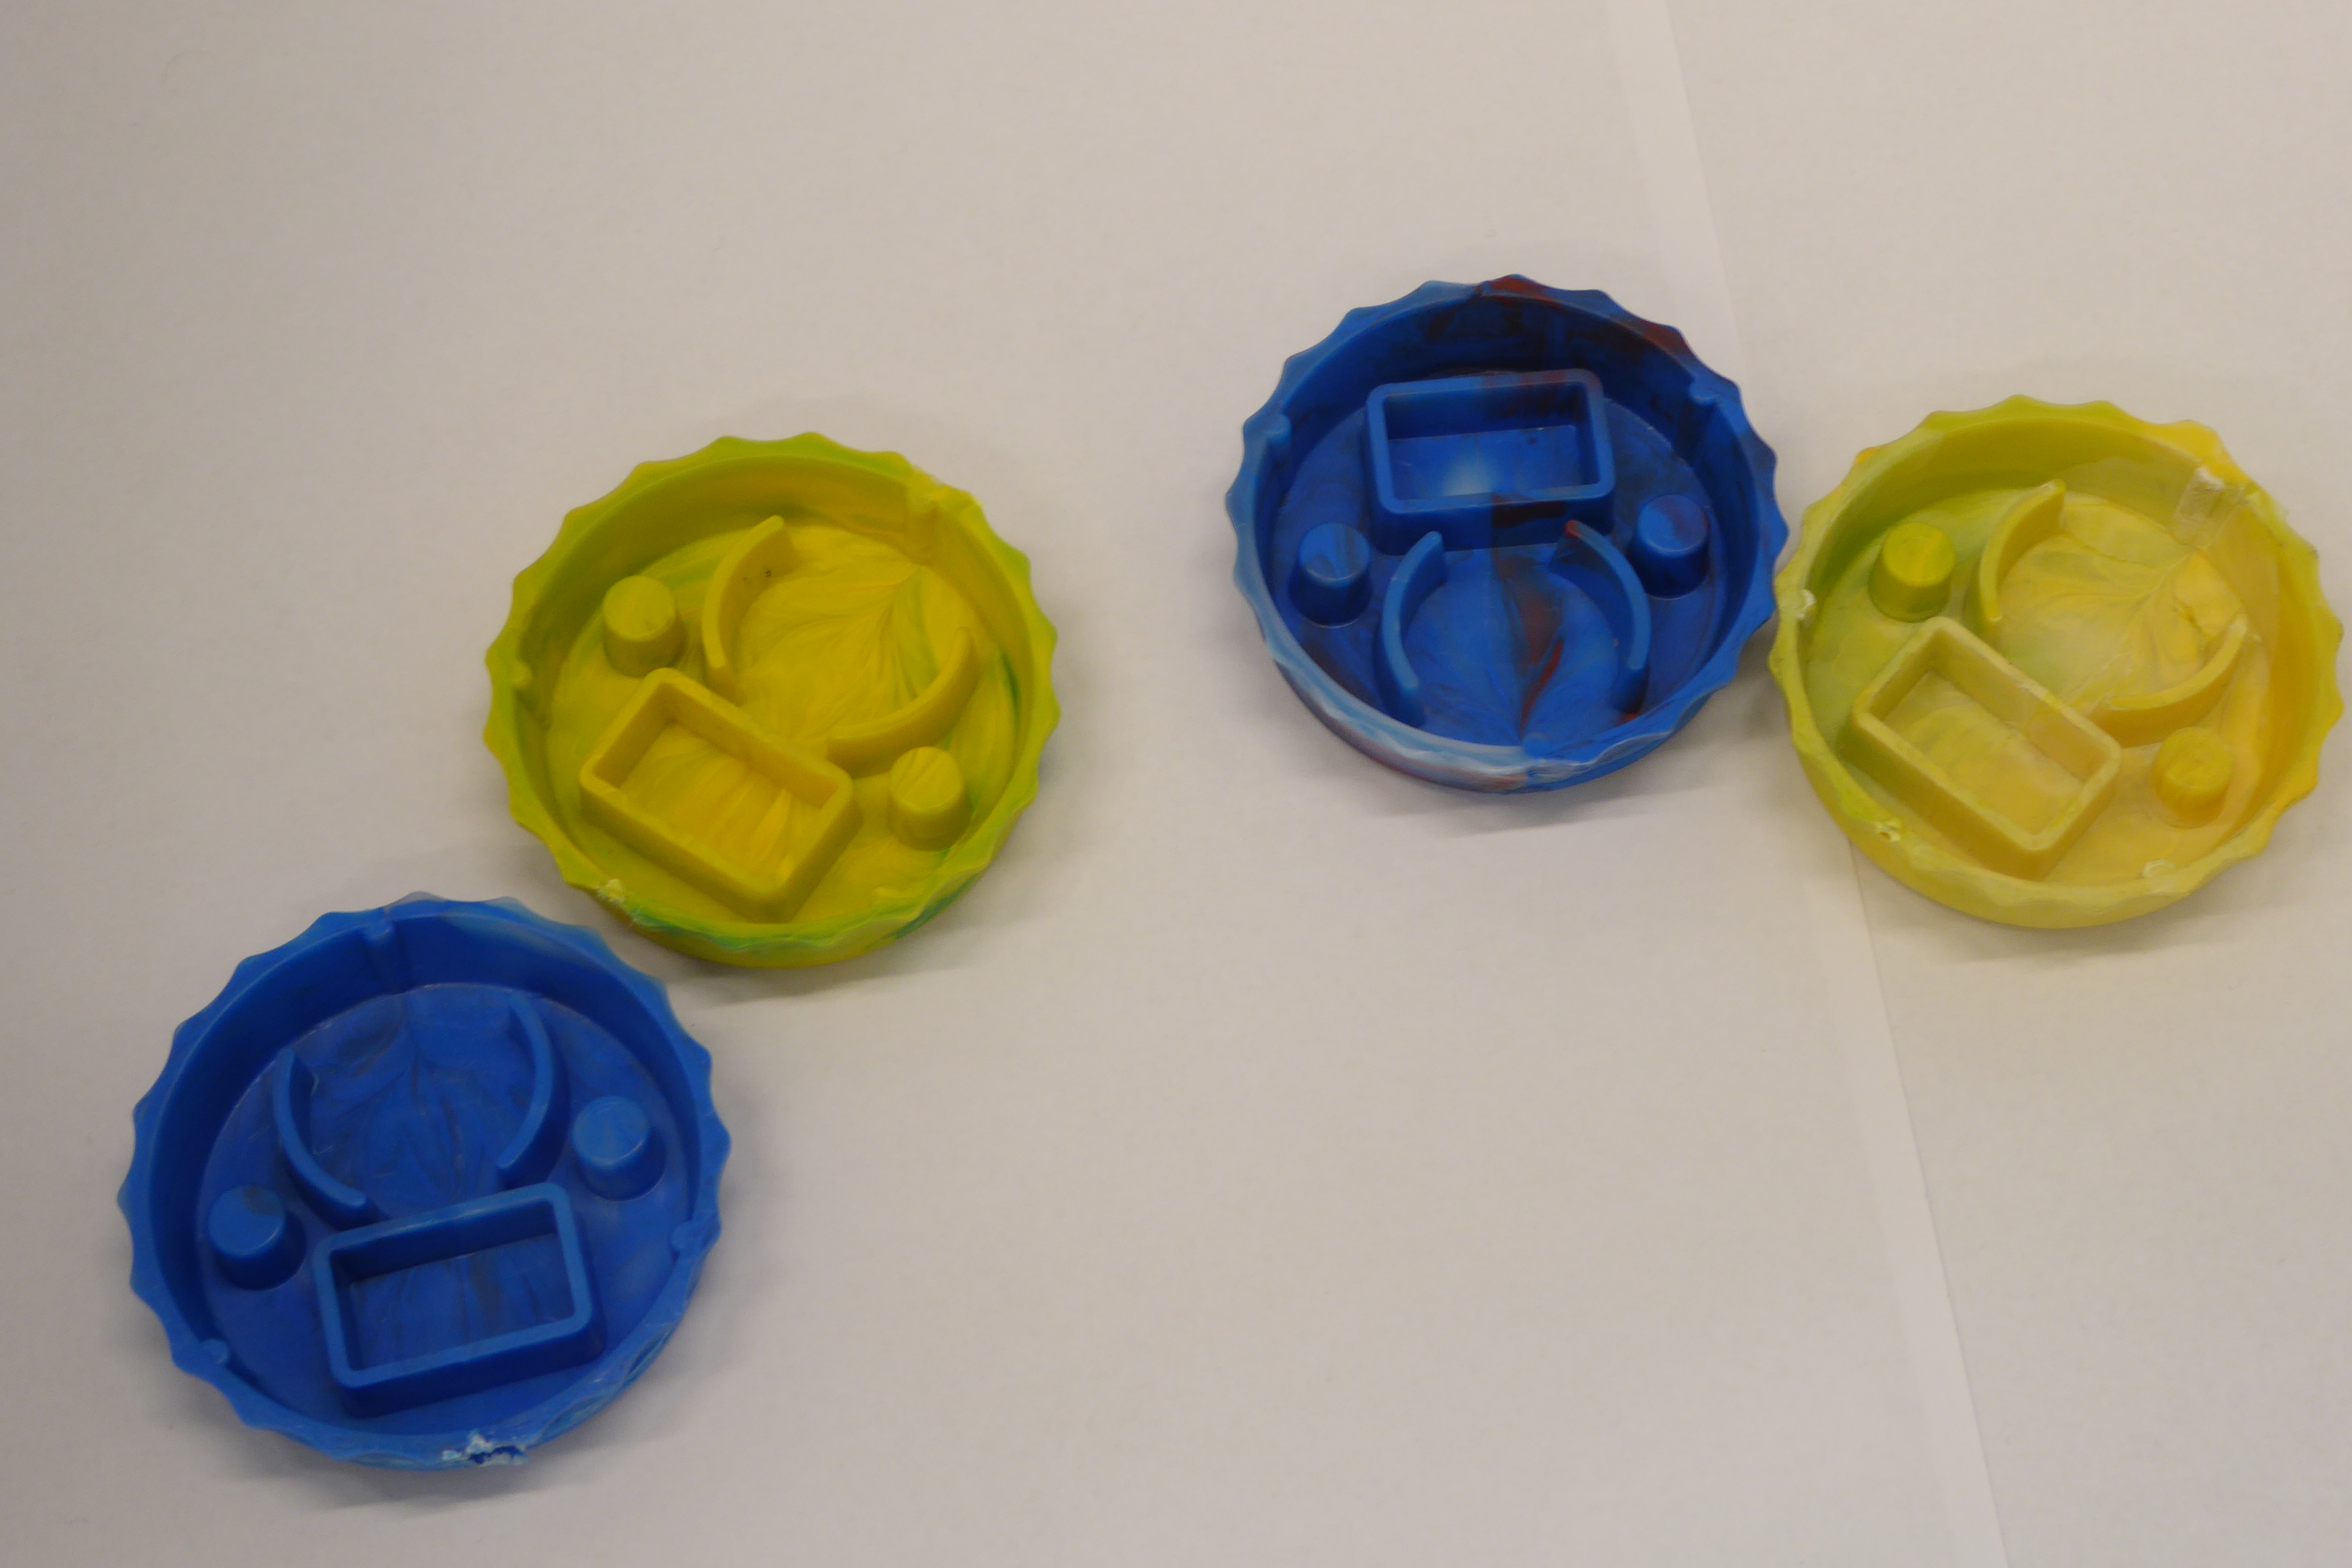
Label: Bottle Opener - Cover